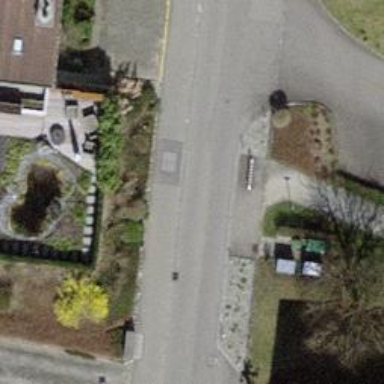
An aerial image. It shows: Traffic calming feature called choker.